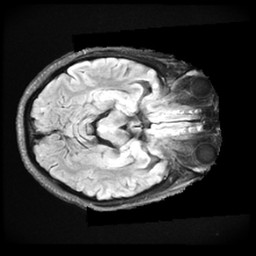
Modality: FLAIR
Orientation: axial
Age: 34
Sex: female
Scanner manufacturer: ge
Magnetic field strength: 3 T
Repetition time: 11 s
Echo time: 0.1497 s